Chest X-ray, PA view. Patient: 38 years old, sex M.
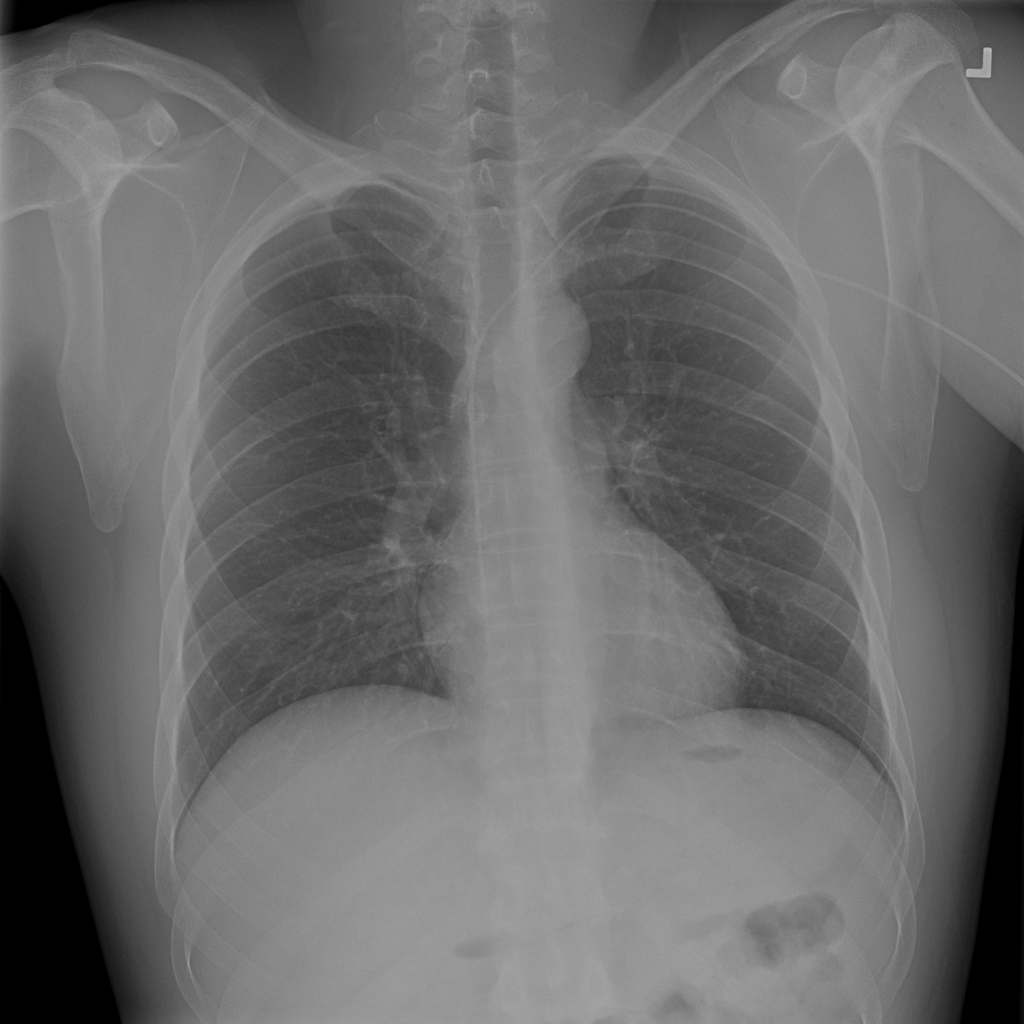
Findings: No Finding